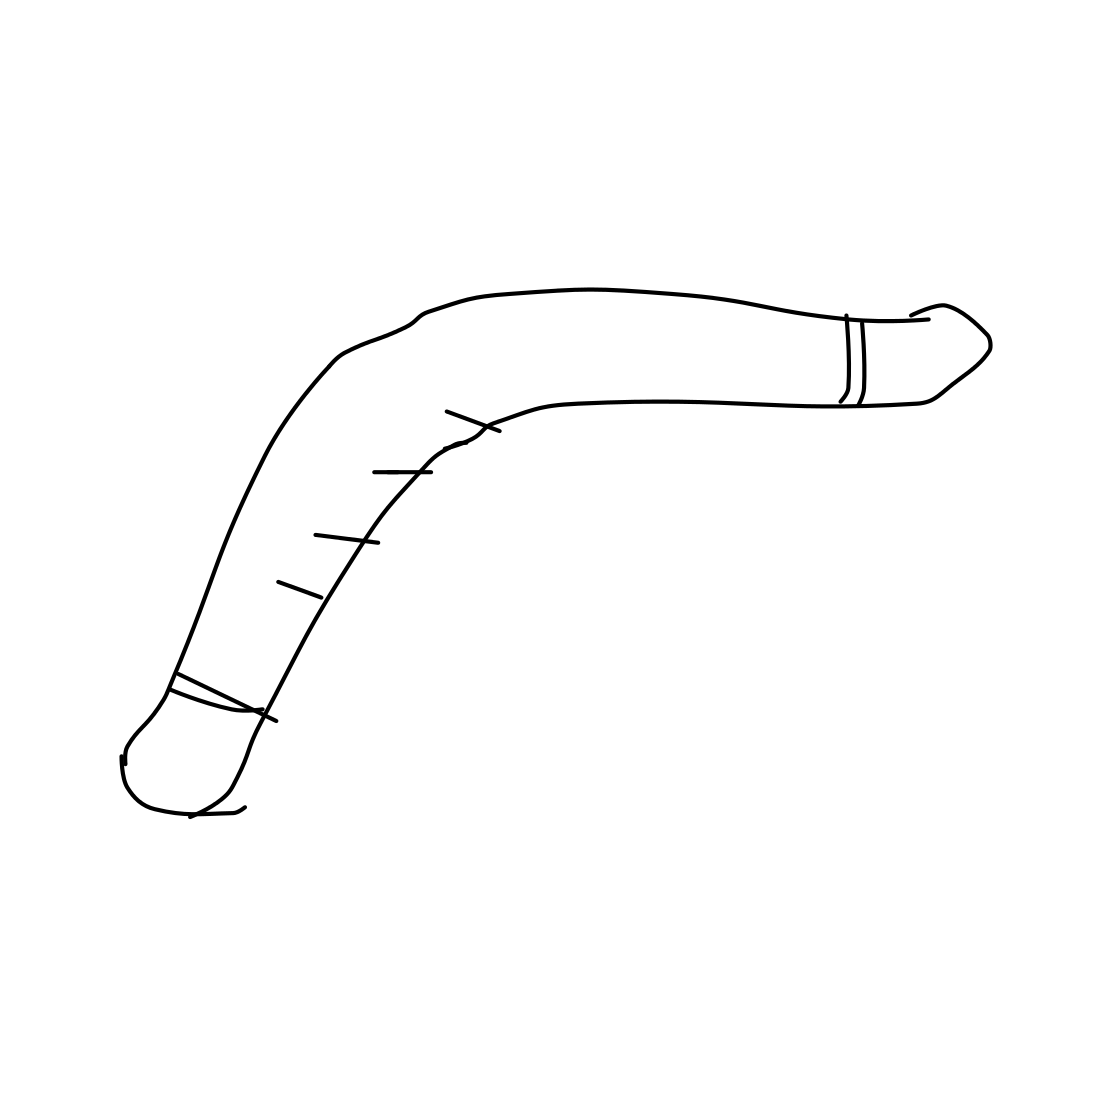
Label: boomerang